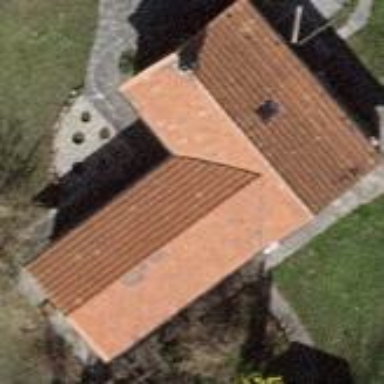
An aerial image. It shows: Detached building.